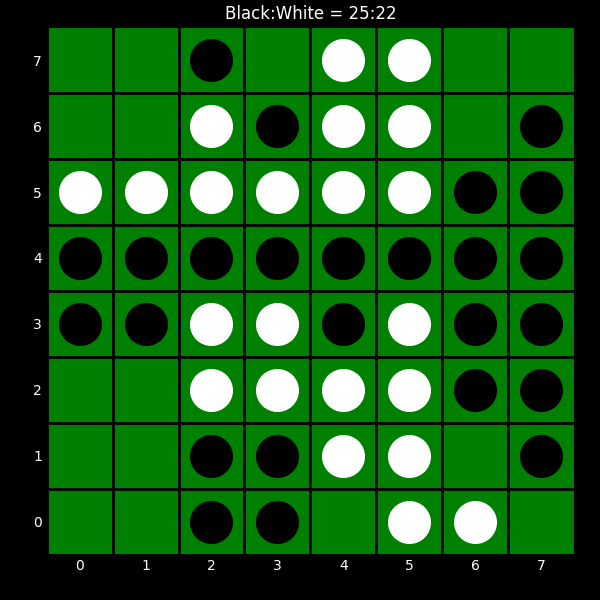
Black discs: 25
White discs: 22